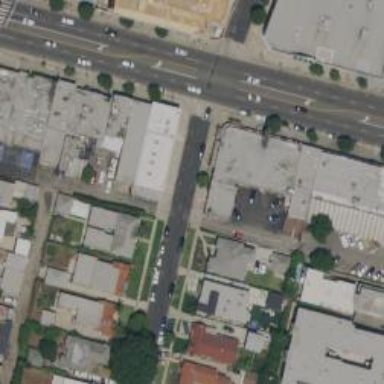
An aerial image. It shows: Alley classified as service road.